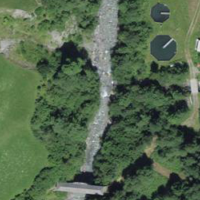
EUNIS habitat code: 44
Species observed at this site:
Tussilago farfara